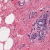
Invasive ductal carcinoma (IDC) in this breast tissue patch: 0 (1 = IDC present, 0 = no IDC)